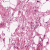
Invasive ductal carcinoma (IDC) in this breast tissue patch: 0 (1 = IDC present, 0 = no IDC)